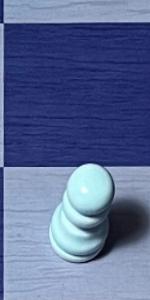
Label: Pawn_White